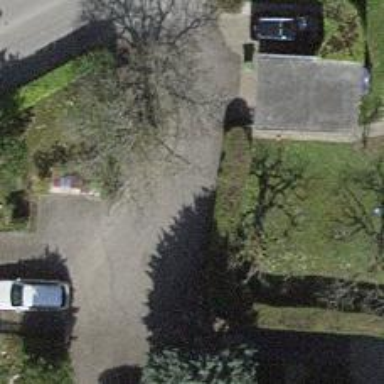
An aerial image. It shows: Alleyway designated as service road.